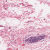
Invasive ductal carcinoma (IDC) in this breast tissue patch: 0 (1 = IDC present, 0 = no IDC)